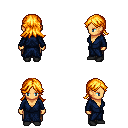
a pixel art fantasy rpg character, female body template, human, tanned skin, blue robe, robe skirt, light blonde loose hair, black shoes, four views (front, back, left, right), 2x2 character sprite sheet, small pixel art, hard edges, no anti-aliasing